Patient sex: M
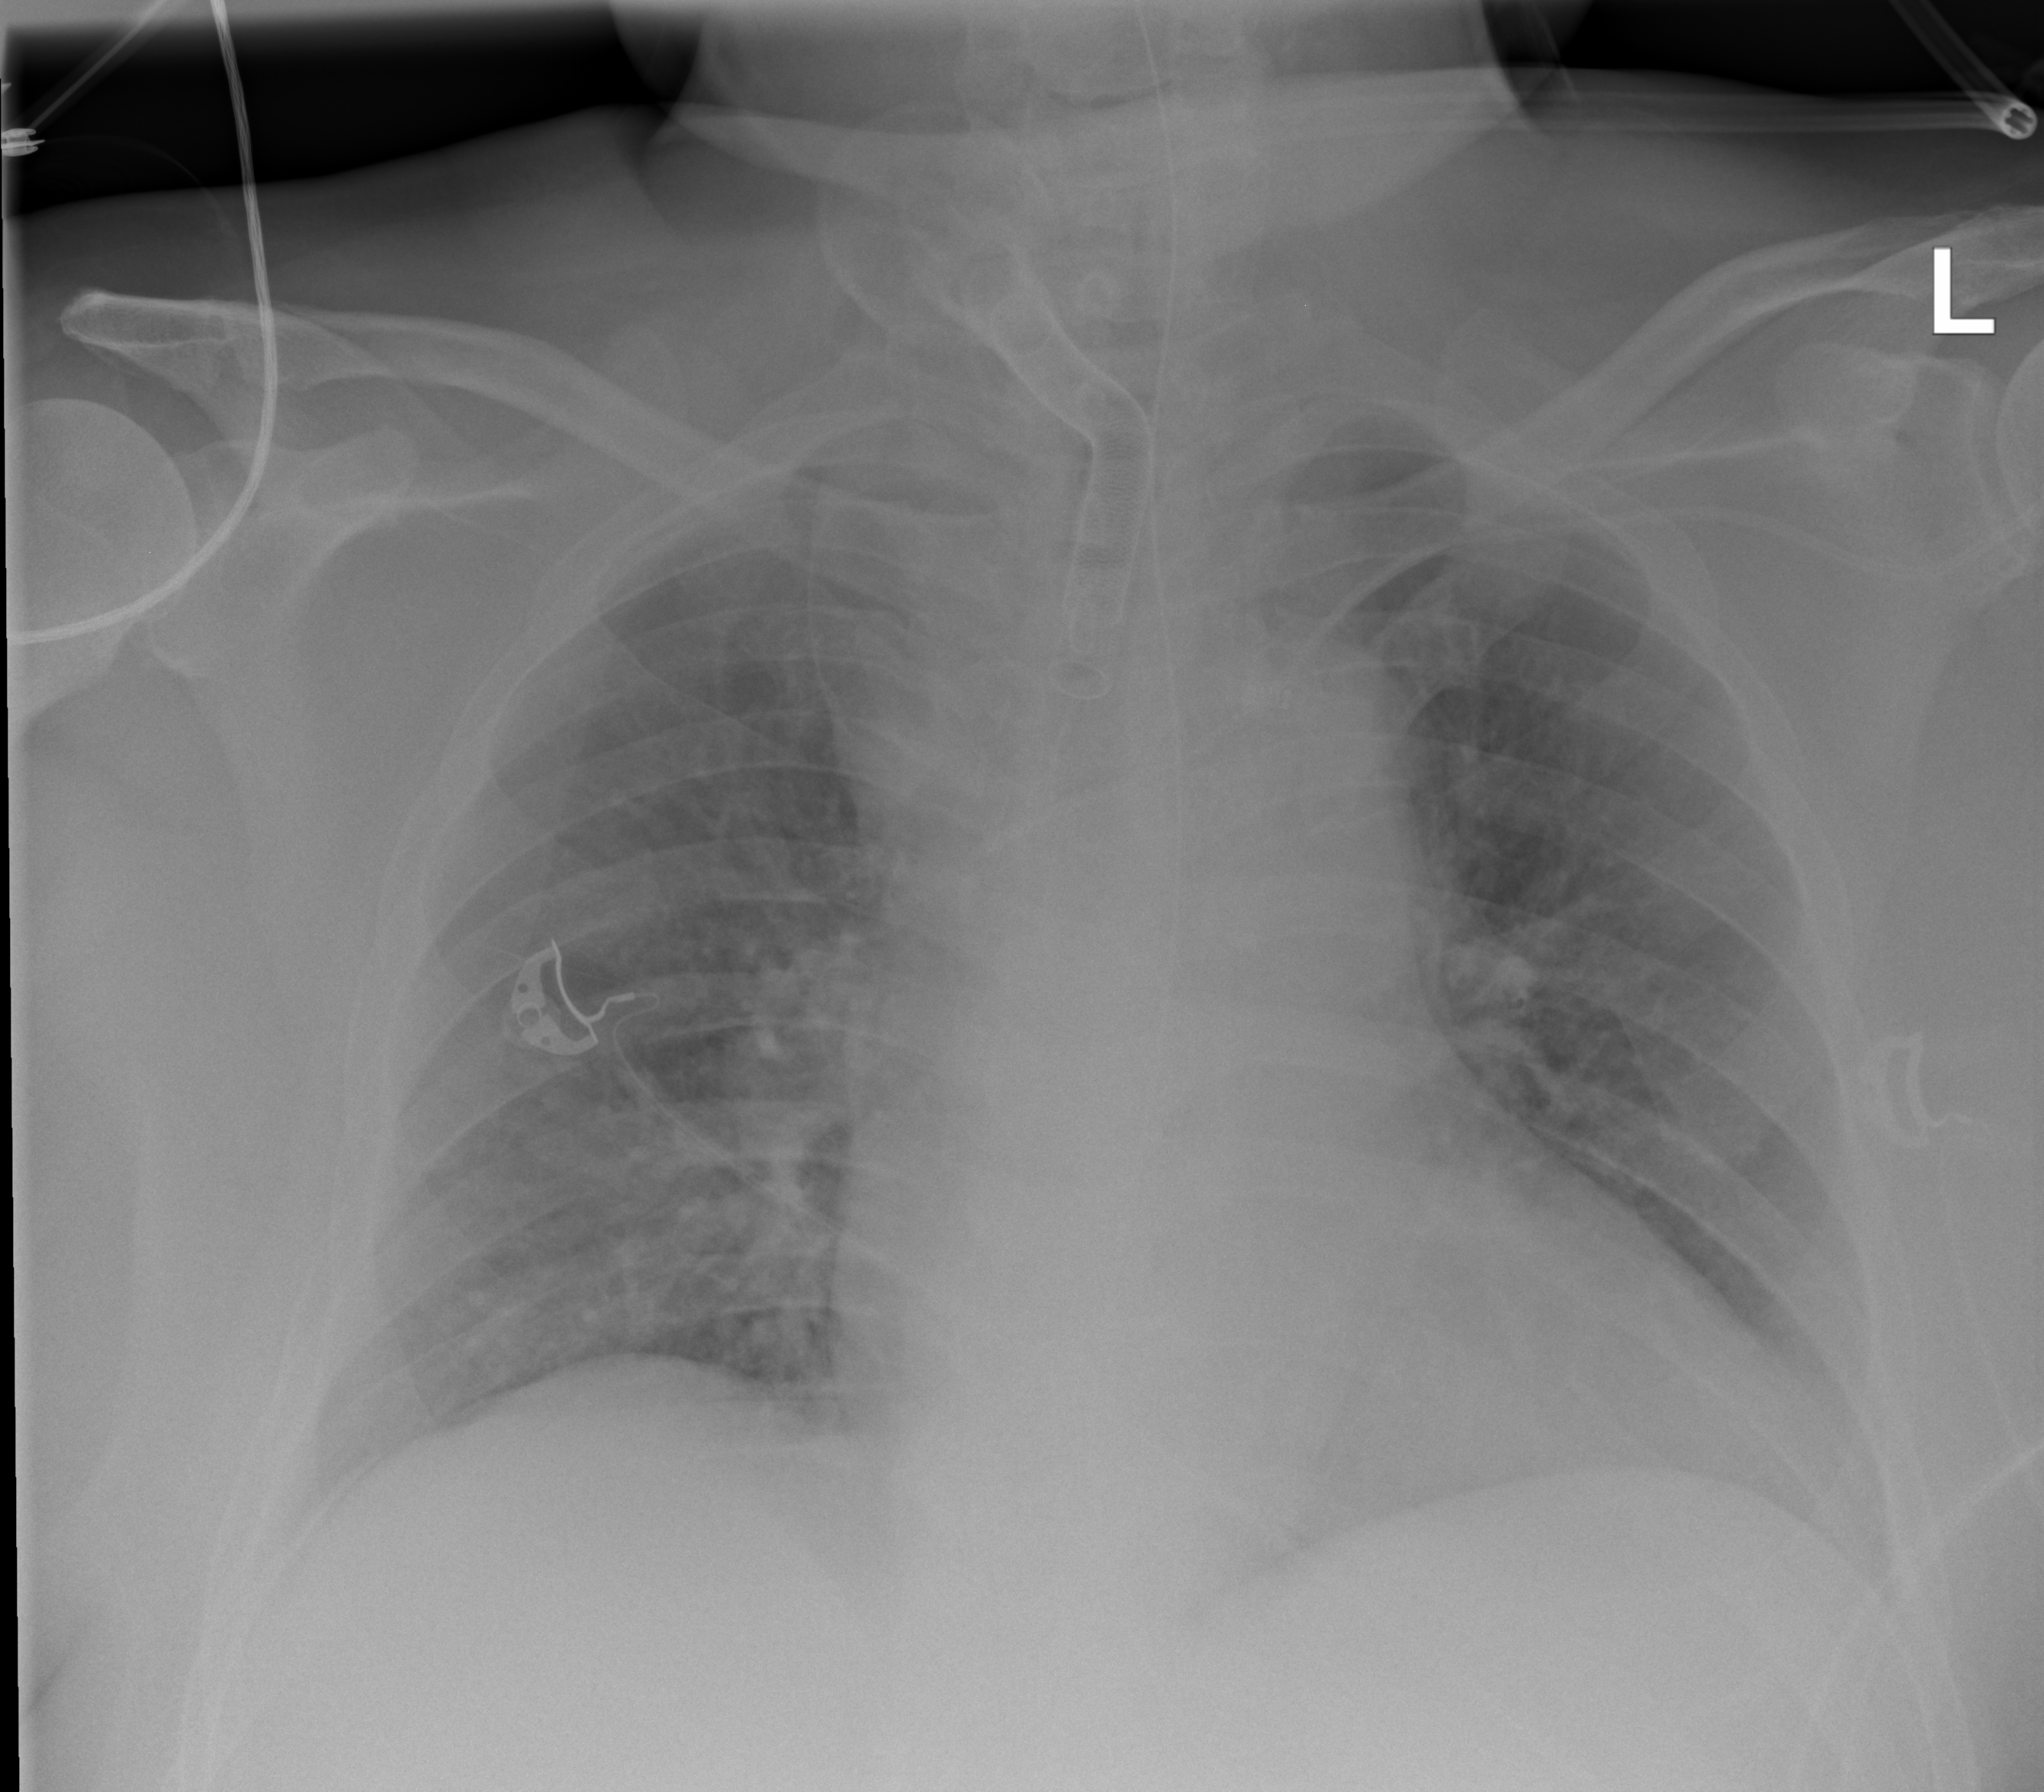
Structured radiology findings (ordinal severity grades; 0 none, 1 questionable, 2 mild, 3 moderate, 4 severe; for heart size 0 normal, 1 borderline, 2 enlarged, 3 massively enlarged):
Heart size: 1
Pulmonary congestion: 2
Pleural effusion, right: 0
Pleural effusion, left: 0
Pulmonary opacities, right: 2
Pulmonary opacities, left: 0
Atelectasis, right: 2
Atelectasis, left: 0